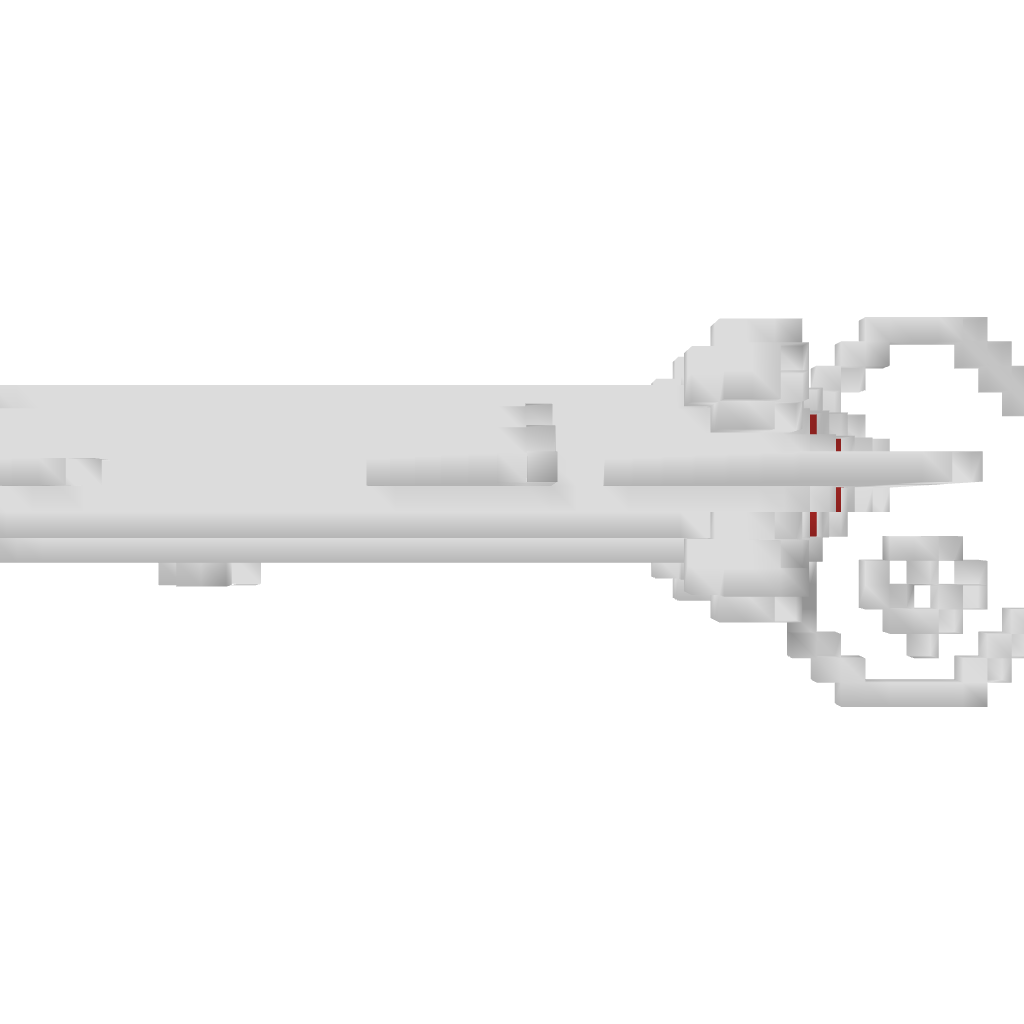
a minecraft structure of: subairship with torpedos v 1.1